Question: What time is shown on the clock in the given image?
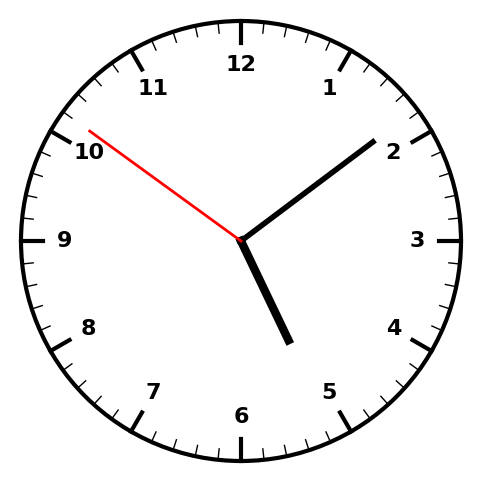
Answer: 05:08:51